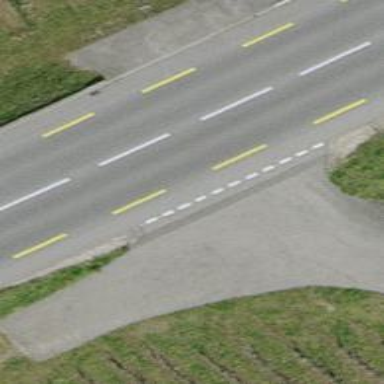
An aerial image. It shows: Secondary road with dedicated lane for cyclists.